Interaction volume radius: 10 \u00c5
Interaction volume height: 25 \u00c5
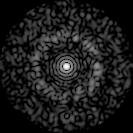
Disorder parameter: 0.8419